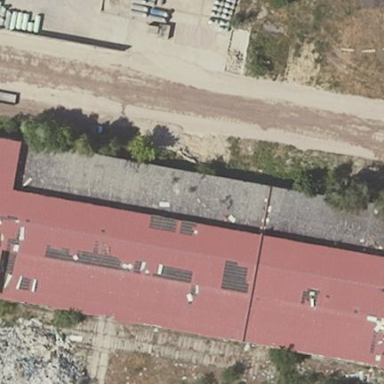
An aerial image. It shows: Warehouse.